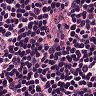
Metastatic tissue present: no